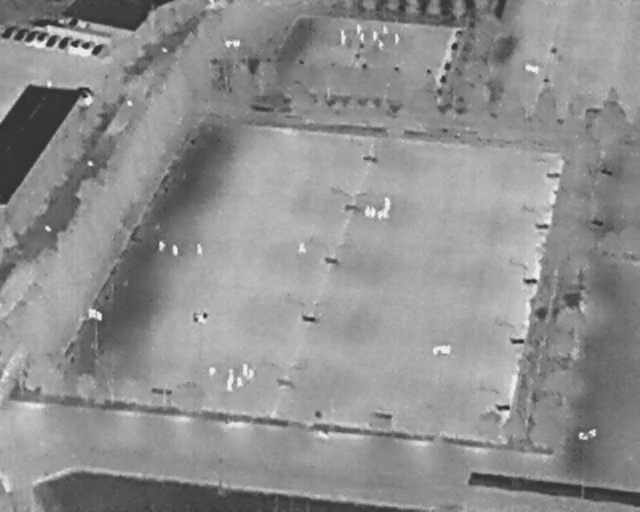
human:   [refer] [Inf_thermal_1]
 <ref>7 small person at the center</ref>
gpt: <box>[[59, 39, 61, 40, 2], [56, 40, 58, 41, 2], [57, 40, 59, 41, 2], [58, 41, 60, 42, 2], [59, 40, 61, 42, 2], [46, 47, 47, 49, 2], [30, 47, 32, 49, 2]]</box>

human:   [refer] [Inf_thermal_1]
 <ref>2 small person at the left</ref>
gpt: <box>[[24, 47, 26, 48, 2], [26, 48, 28, 49, 2]]</box>

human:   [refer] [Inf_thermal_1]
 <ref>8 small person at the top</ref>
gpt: <box>[[52, 6, 54, 6, 2], [55, 5, 56, 6, 2], [57, 6, 59, 7, 2], [59, 5, 61, 6, 2], [61, 6, 62, 8, 2], [58, 8, 60, 9, 2], [55, 6, 57, 7, 2], [52, 7, 54, 8, 2]]</box>

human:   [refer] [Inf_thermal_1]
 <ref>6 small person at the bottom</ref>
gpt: <box>[[32, 71, 33, 73, 2], [35, 72, 36, 73, 2], [34, 74, 36, 75, 2], [36, 73, 38, 75, 2], [37, 71, 39, 72, 2], [38, 72, 40, 73, 2]]</box>

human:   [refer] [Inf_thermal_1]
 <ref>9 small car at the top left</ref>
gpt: <box>[[0, 5, 2, 6, 39], [2, 6, 4, 7, 37], [3, 6, 6, 7, 37], [5, 6, 7, 7, 33], [6, 7, 9, 8, 31], [8, 7, 11, 9, 34], [11, 7, 12, 8, 40], [12, 7, 14, 9, 126], [14, 8, 16, 10, 35]]</box>